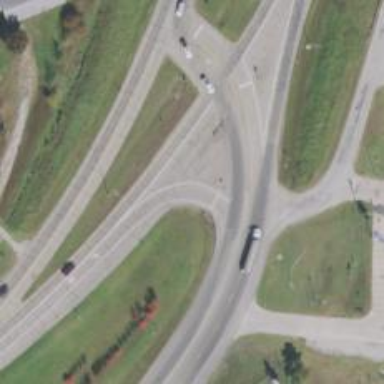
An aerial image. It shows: Primary link highway.